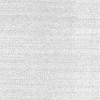
Atmospheric dust classification: dusty